Question: Status shown?
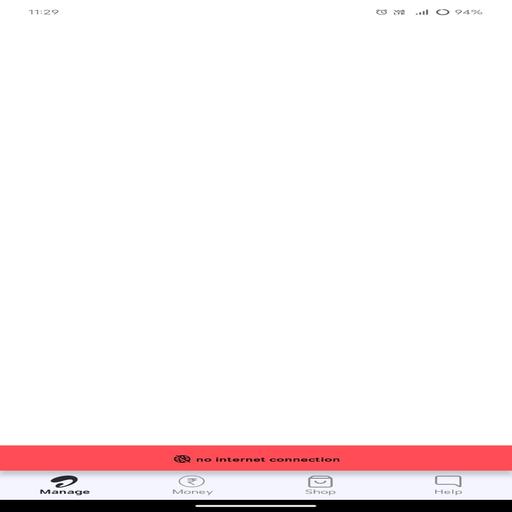
Answer: No internet